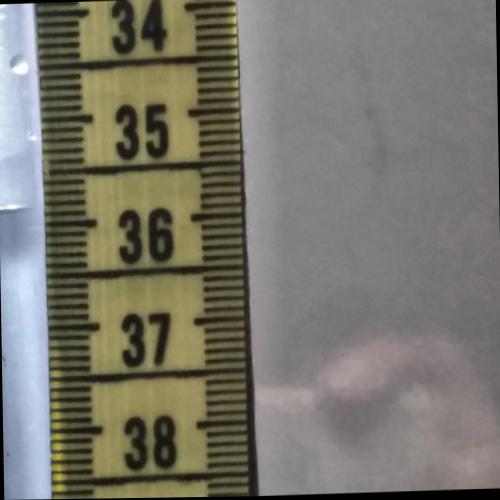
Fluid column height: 35.8 cm